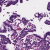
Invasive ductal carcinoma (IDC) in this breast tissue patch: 1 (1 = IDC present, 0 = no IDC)